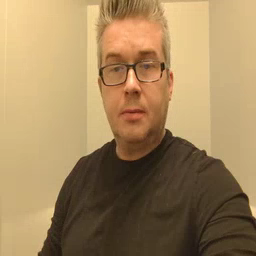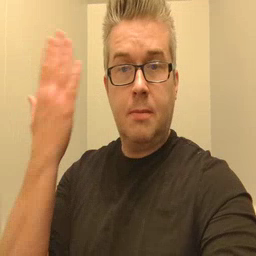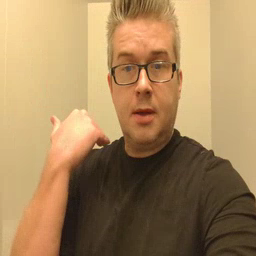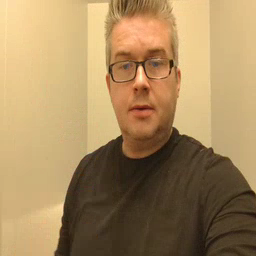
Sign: before